八年级 · 度量几何学
如图, 在实践活动课上, 小华打算测量学校旗杆的高度, 她发现旗杆顶端的绳子垂到地面后还多出 $1 \mathrm{~m}$,

当她把绳子斜拉直, 且使绳子的底端刚好接触地面时, 测得绳子底端距离旗杆底部 $5 \mathrm{~m}$,由此可计算出学校旗杆的高度

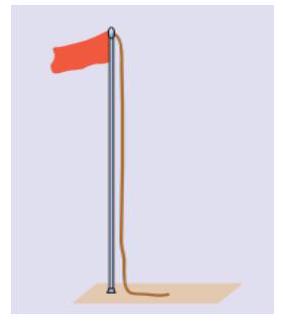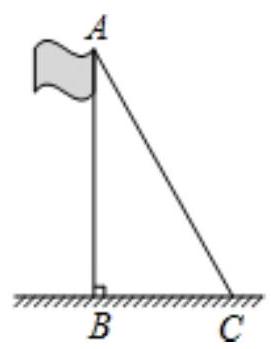
答案: 解: 设旗杆的长度为 $x \mathrm{~m}$, 则绳子的长度为: $(x+1) \mathrm{m}$, 如图,

在 $R t \triangle A B C$ 中，由勾股定理得: $x^{2}+5^{2}=(x+1)^{2}$,

解得: $x=12$,
$\therefore$ 旗杆的高度为 $12 \mathrm{~m}$.